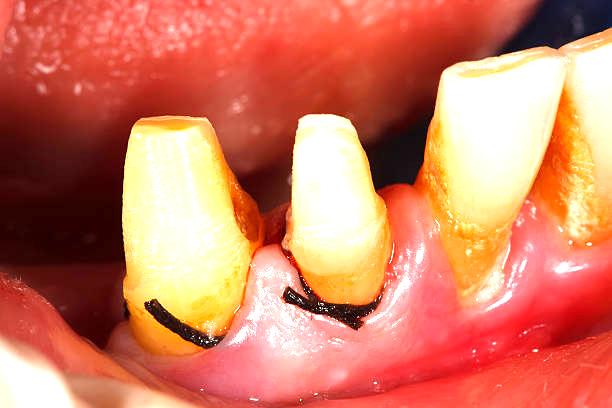
Condition: Calculus